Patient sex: M
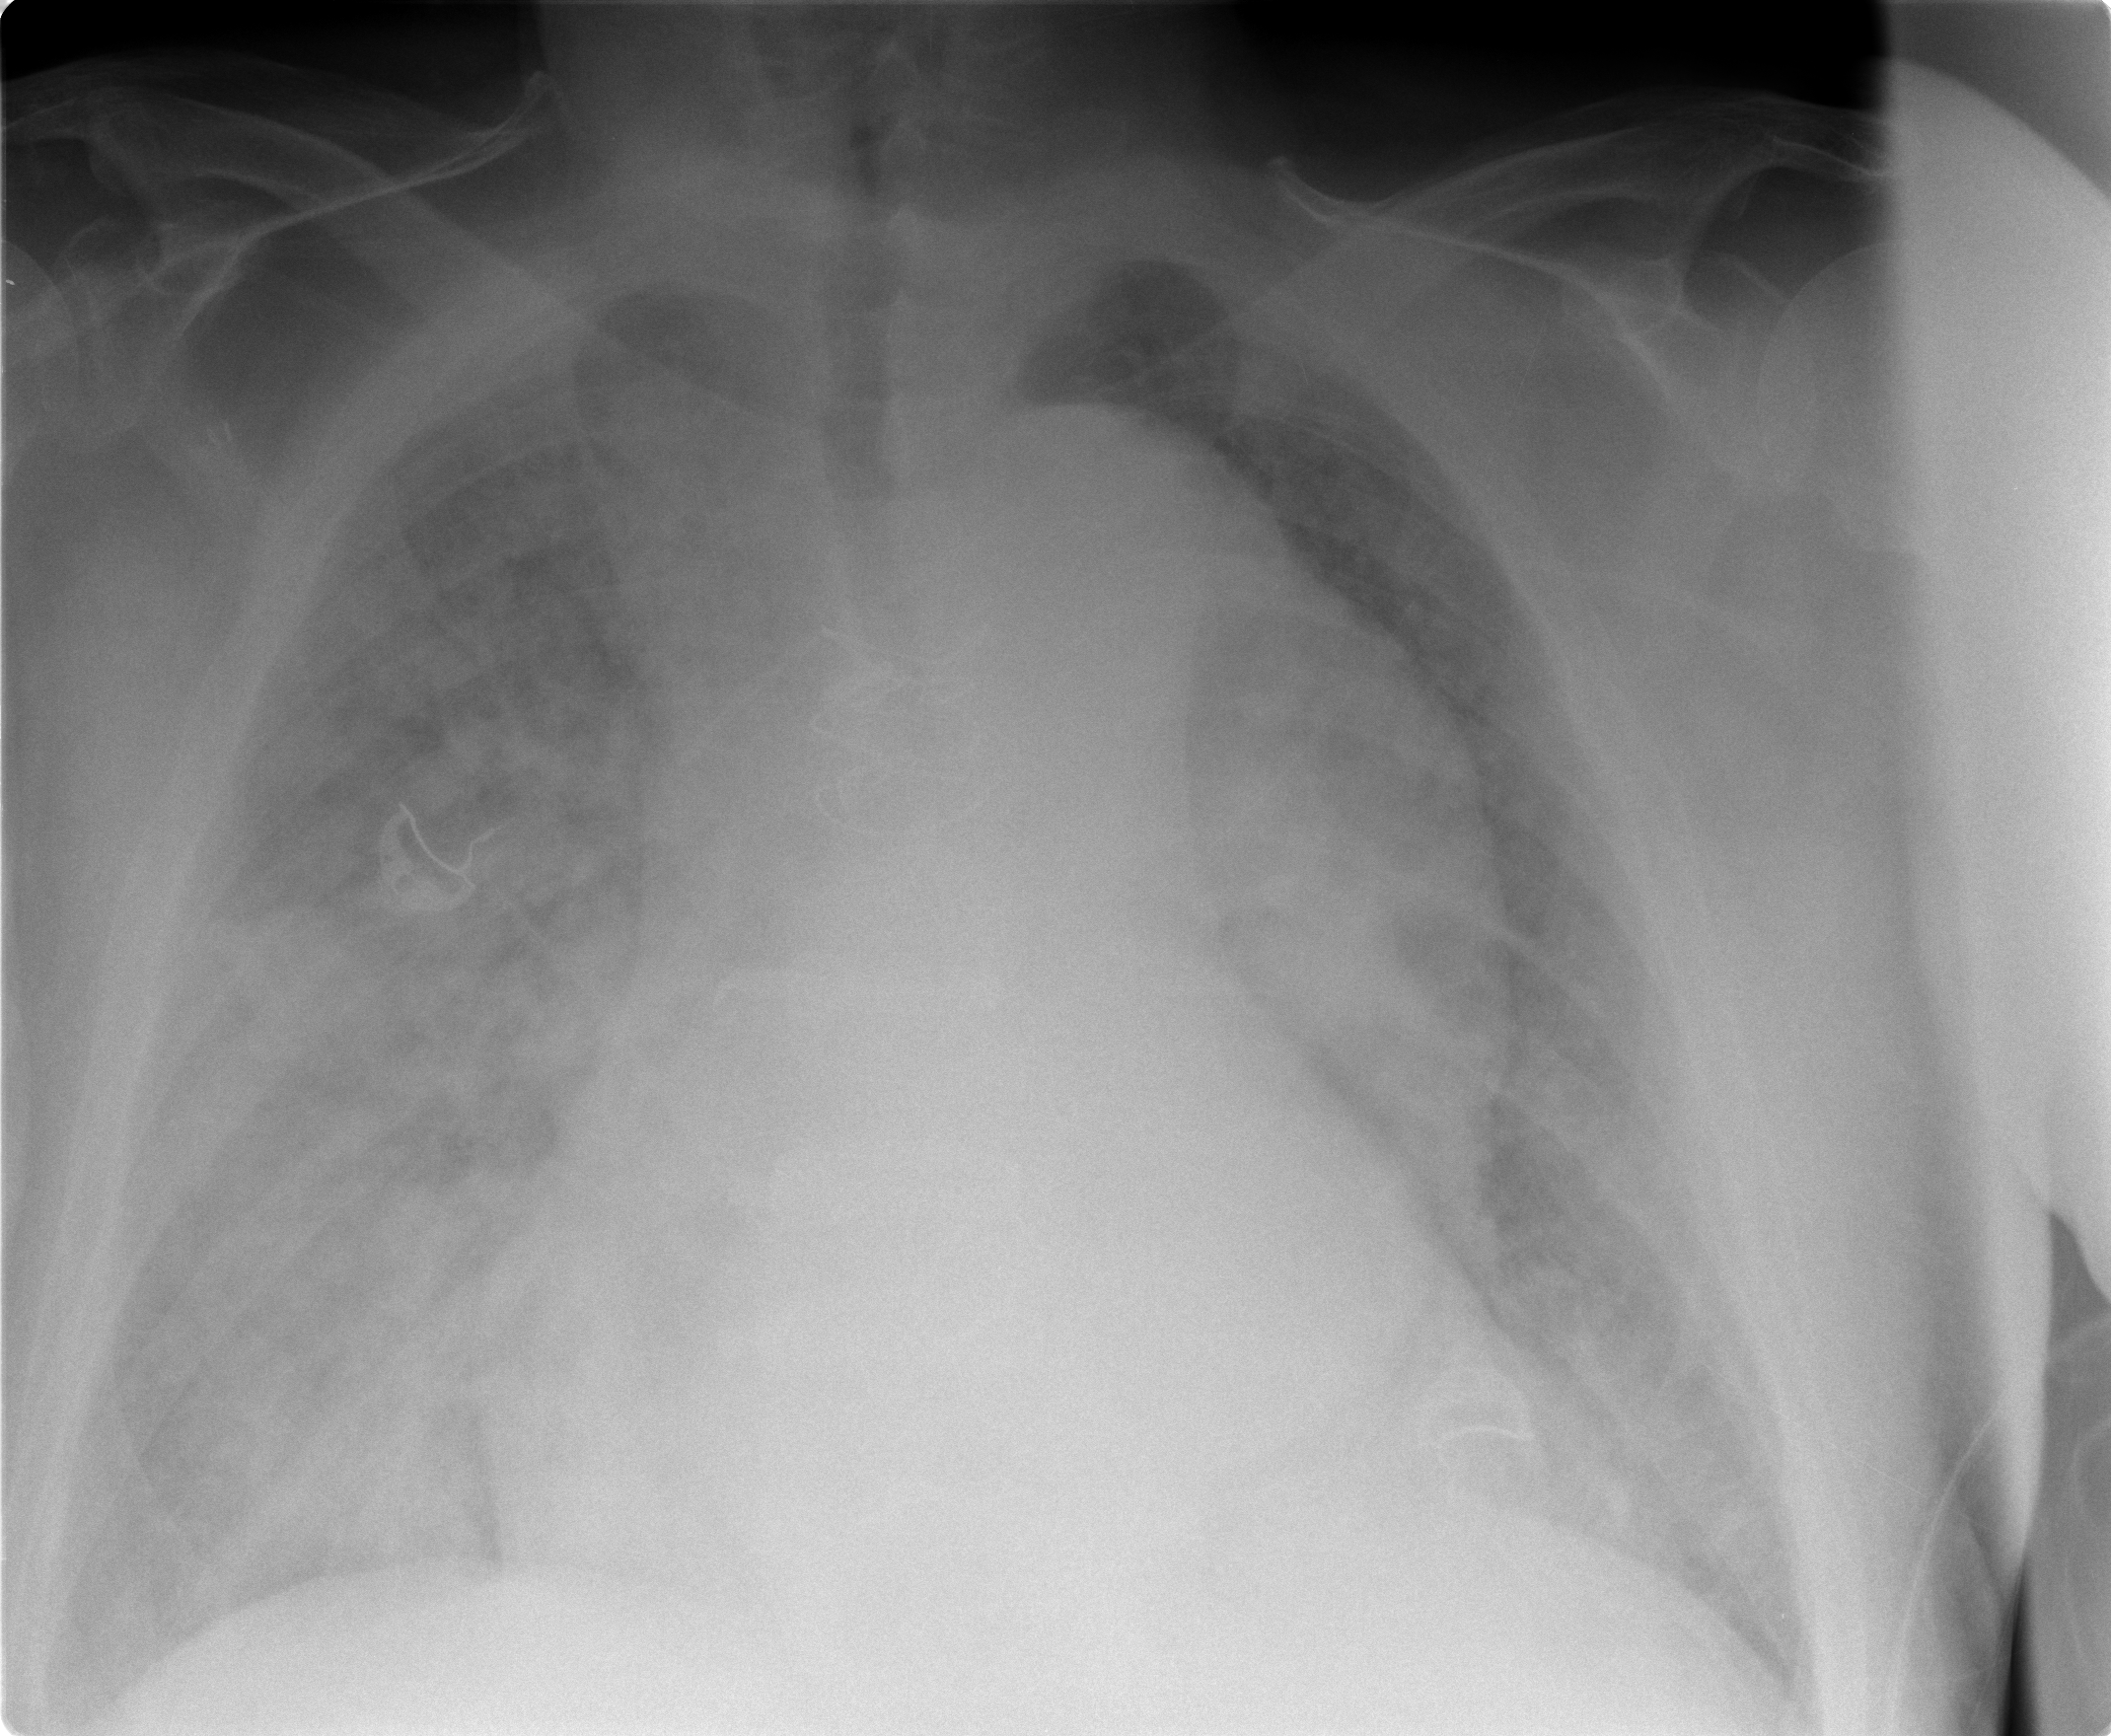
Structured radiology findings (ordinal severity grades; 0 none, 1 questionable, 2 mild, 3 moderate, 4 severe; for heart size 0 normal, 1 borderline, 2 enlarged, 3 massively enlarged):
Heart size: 2
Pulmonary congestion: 2
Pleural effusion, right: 1
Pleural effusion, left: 1
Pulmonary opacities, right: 3
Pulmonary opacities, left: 3
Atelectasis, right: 3
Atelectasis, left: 2